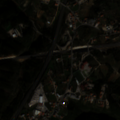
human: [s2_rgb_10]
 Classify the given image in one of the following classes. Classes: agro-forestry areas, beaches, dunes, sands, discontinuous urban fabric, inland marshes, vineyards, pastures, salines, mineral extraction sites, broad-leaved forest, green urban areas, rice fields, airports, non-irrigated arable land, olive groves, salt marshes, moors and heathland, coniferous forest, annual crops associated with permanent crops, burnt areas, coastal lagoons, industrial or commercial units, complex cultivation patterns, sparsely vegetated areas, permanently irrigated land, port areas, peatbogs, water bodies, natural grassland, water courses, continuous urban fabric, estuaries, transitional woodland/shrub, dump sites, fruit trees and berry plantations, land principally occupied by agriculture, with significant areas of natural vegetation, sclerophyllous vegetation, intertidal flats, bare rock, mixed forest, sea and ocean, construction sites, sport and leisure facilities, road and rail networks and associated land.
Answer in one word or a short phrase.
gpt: discontinuous urban fabric, olive groves, mixed forest, transitional woodland/shrub